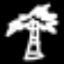
Label: palm tree